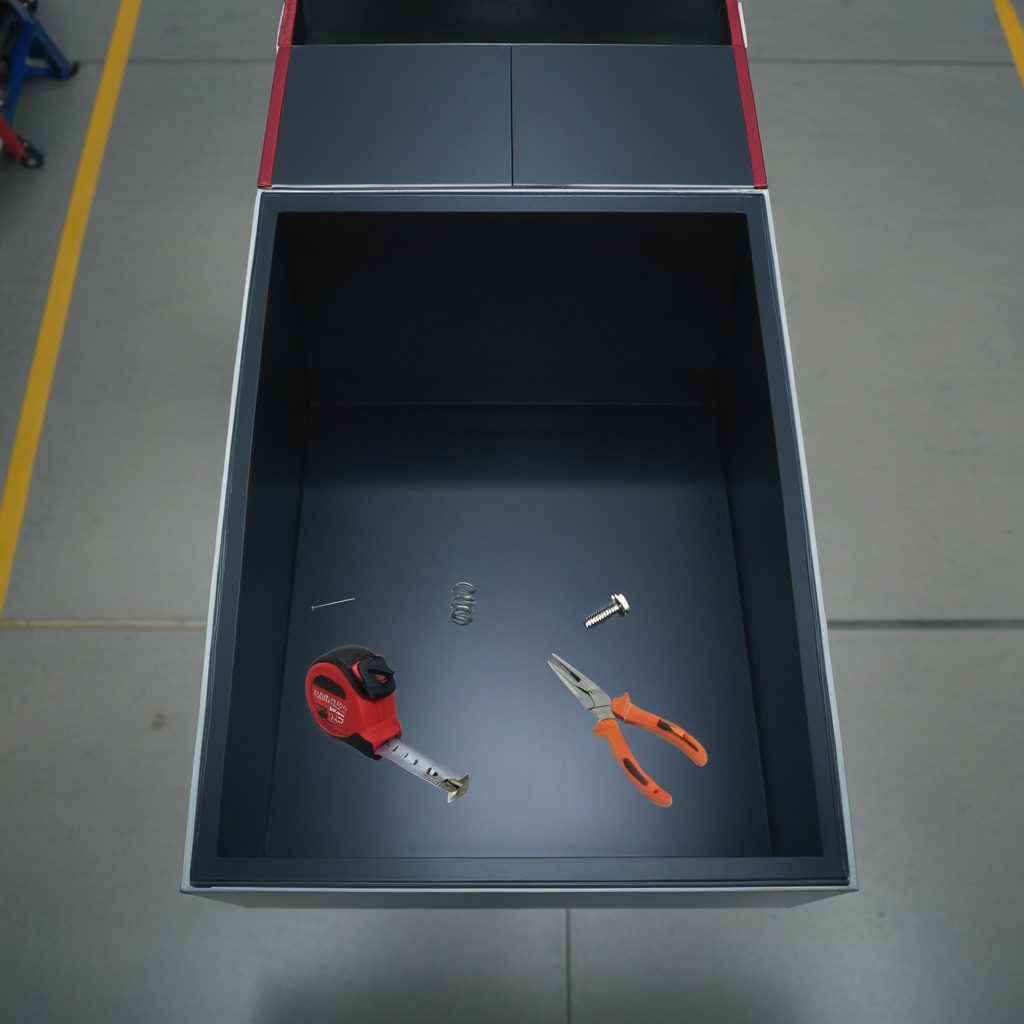
A measuring tape, an iron nail, pliers, and a coiled metal spring are lying on the toolbox surface in the airplane hangar workshop.